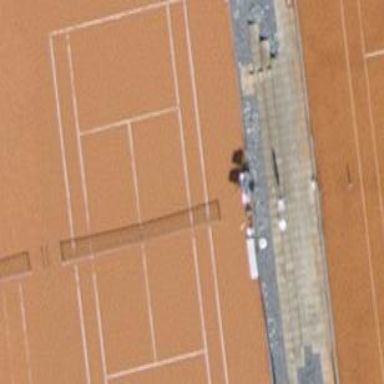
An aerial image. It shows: Tennis court in leisure pitch.